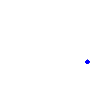
Particle: pion